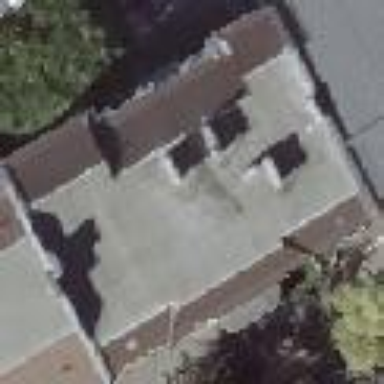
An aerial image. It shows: Unique apartment building with double saltbox roof shape.